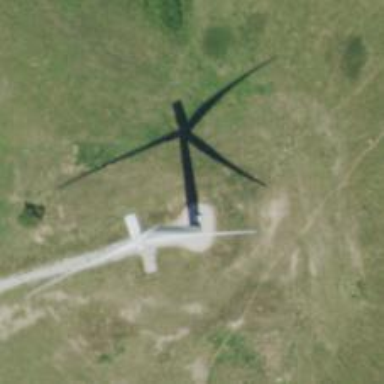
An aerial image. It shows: Wind generator powered by horizontal-axis wind turbine.